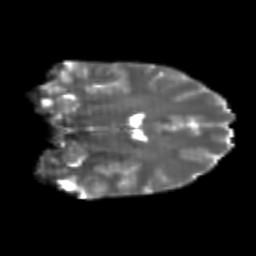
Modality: T2w
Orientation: coronal
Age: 25
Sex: male
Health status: healthy
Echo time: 0.074 s